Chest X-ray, PA view. Patient: 38 years old, sex F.
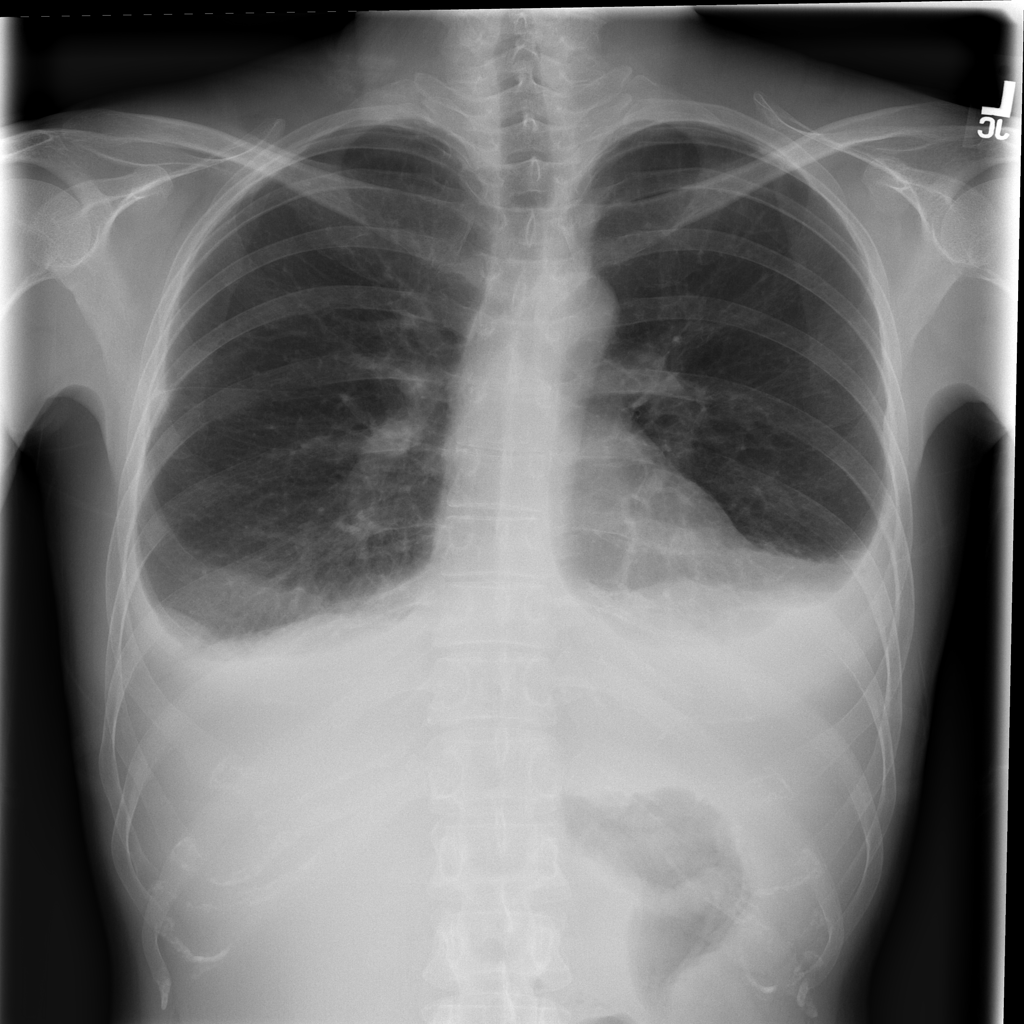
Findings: Effusion, Pneumothorax